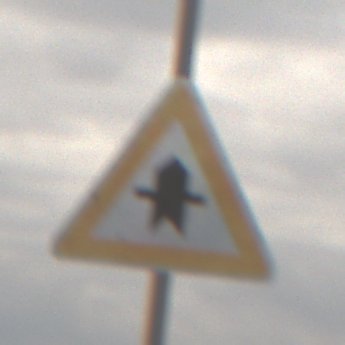
Verkehrszeichen: Vorfahrt
Umgebung: Outdoor, Nature
Tageszeit: MorningAfternoon
Wetter: Overcast
Licht: Natural
Jahreszeit: NotSpecified
Kontrast: LowContrast